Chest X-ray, PA view. Patient: 68 years old, sex M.
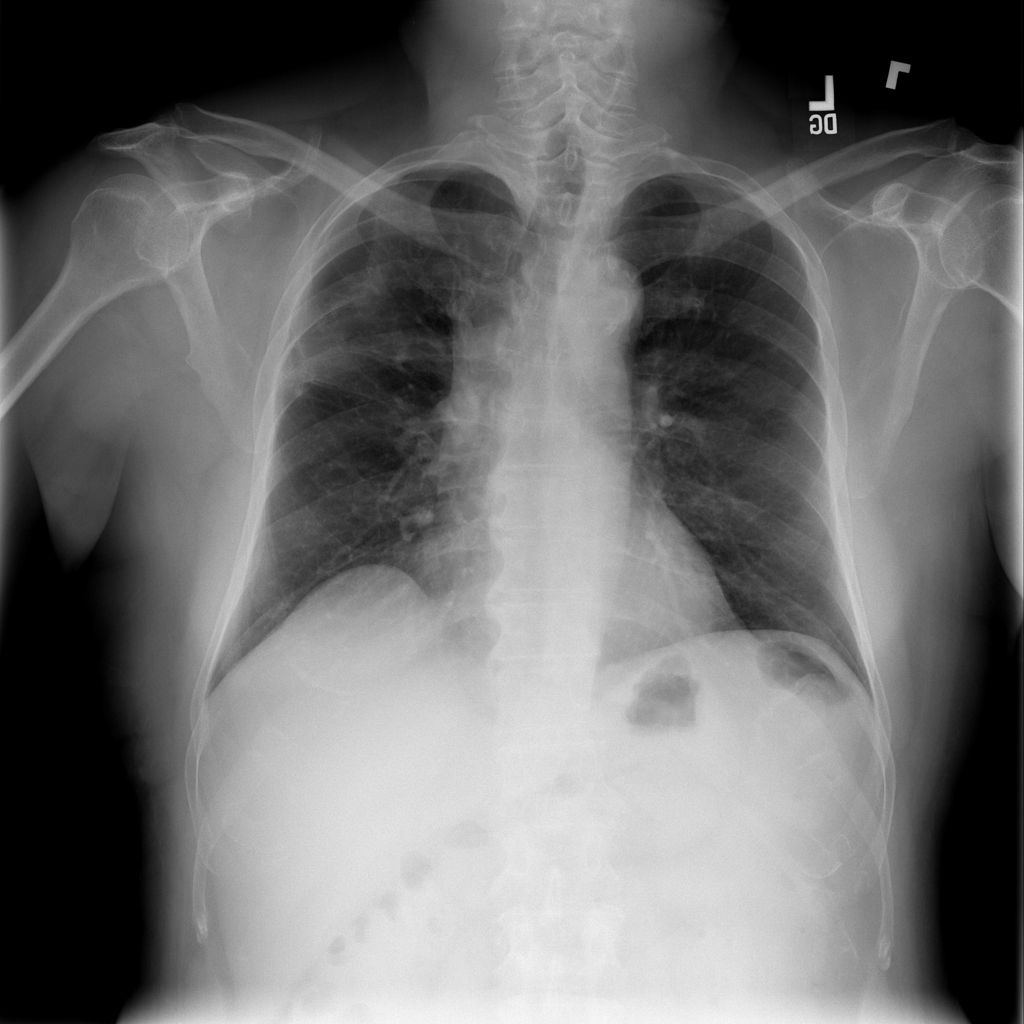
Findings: Consolidation